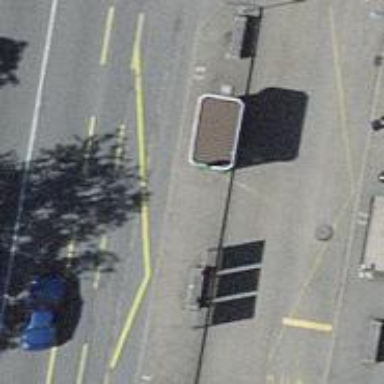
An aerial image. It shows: Platform at public transport location with shelter.